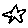
Label: star